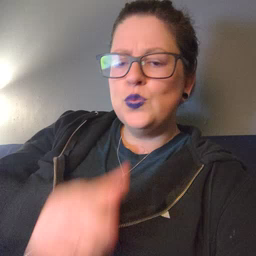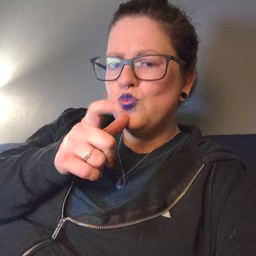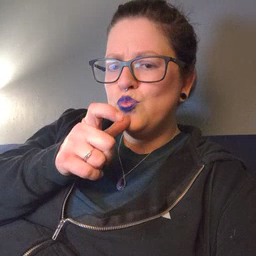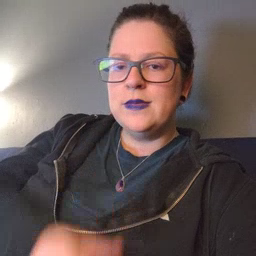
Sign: who